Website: home-depot
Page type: billing-address
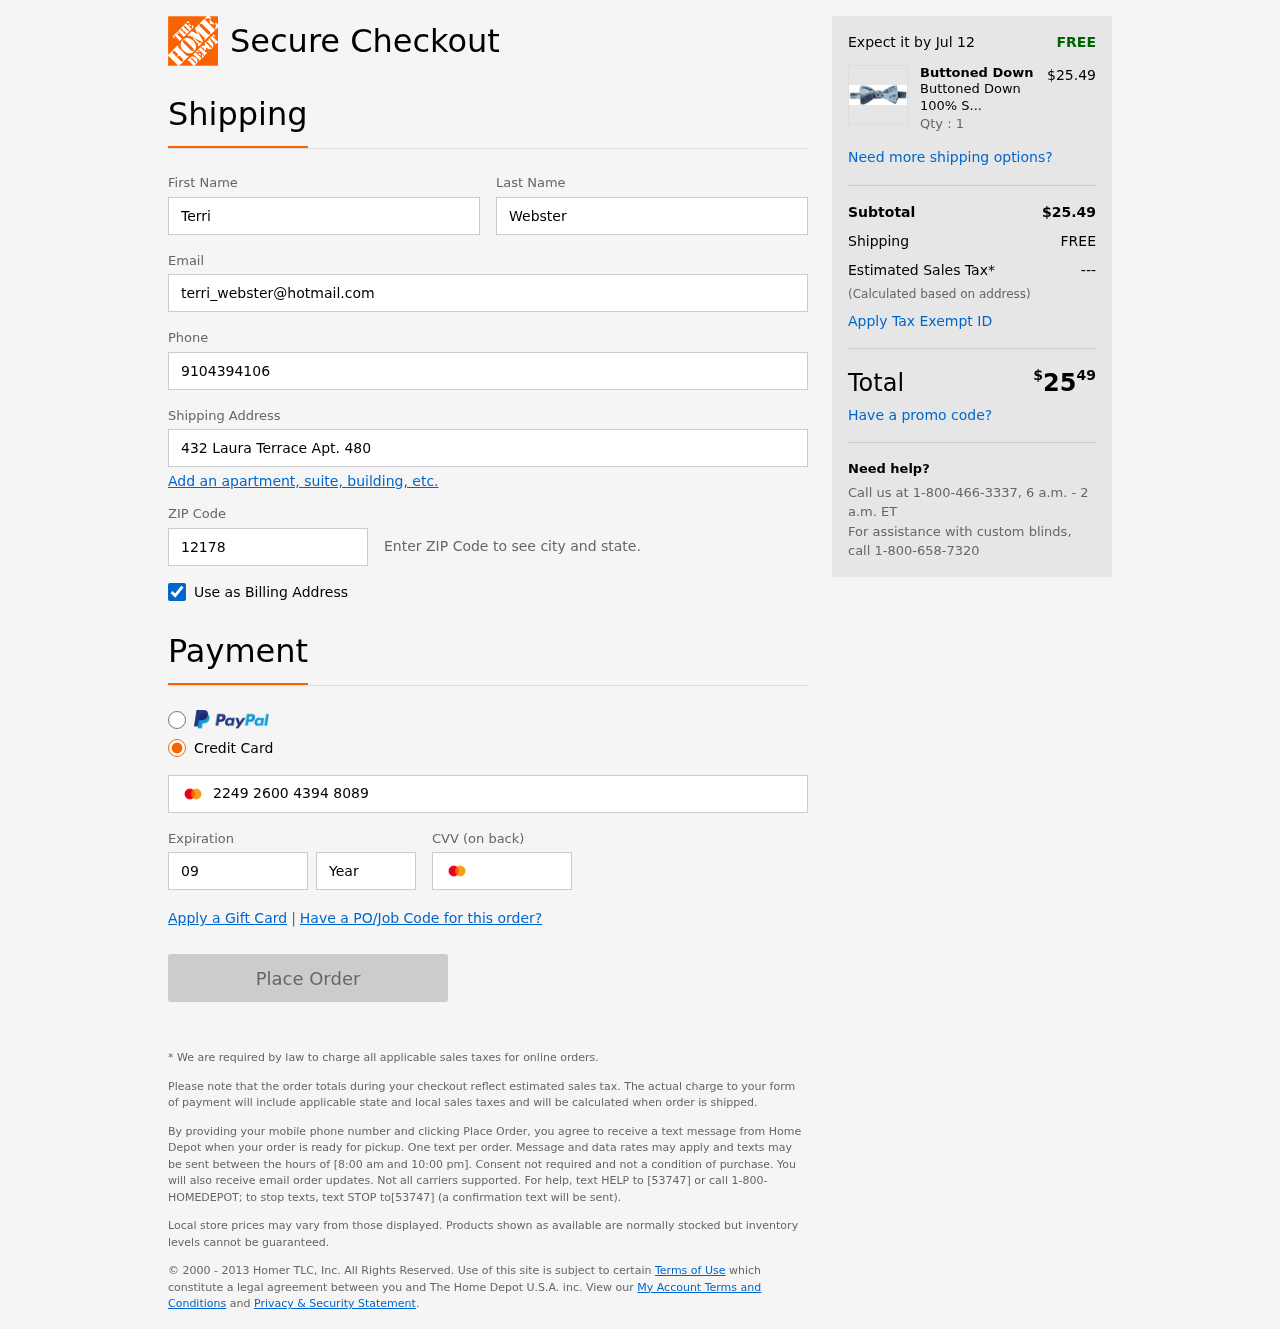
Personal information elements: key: PII_FIRSTNAME
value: Terri
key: PII_LASTNAME
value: Webster
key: PII_EMAIL
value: terri_webster@hotmail.com
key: PII_PHONE
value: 9104394106
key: PII_STREET
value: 432 Laura Terrace Apt. 480
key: PII_POSTCODE
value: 12178
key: PII_CARD_NUMBER
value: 2249 2600 4394 8089
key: PII_CARD_EXPIRY_MONTH
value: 09
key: PII_CARD_CVV
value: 037
Product elements: key: PRODUCT1_BRAND
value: Buttoned Down
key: PRODUCT1_NAME
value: Buttoned Down 100% Silk Self Bow Tie, Turquoise Paisley, One Size
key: PRODUCT1_PRICE
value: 25.49
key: PRODUCT1_QUANTITY
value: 1
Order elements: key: ORDER_DELIVERY_DATE
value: Jul 12
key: ORDER_SUBTOTAL
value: $25.49
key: ORDER_SHIPPING_COST
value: FREE
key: ORDER_TAX
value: ---
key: ORDER_TOTAL2
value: $2549